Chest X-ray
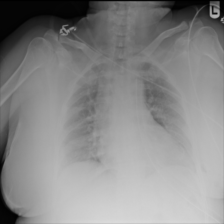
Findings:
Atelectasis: negative
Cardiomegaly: negative
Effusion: negative
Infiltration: negative
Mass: negative
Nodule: negative
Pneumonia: negative
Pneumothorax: negative
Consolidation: negative
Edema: negative
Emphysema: negative
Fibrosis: negative
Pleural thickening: negative
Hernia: negative